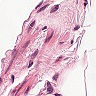
Metastatic tissue present: no